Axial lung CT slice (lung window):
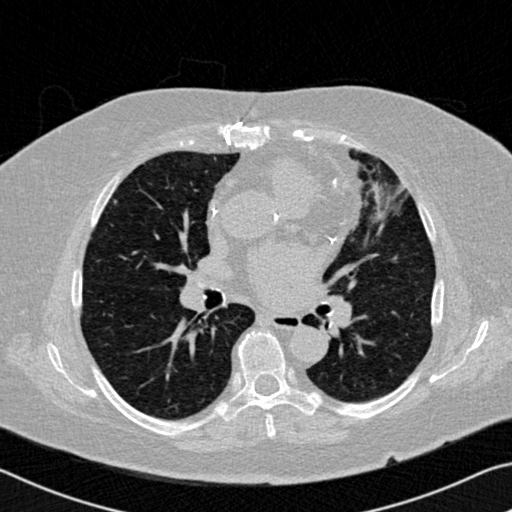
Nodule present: no